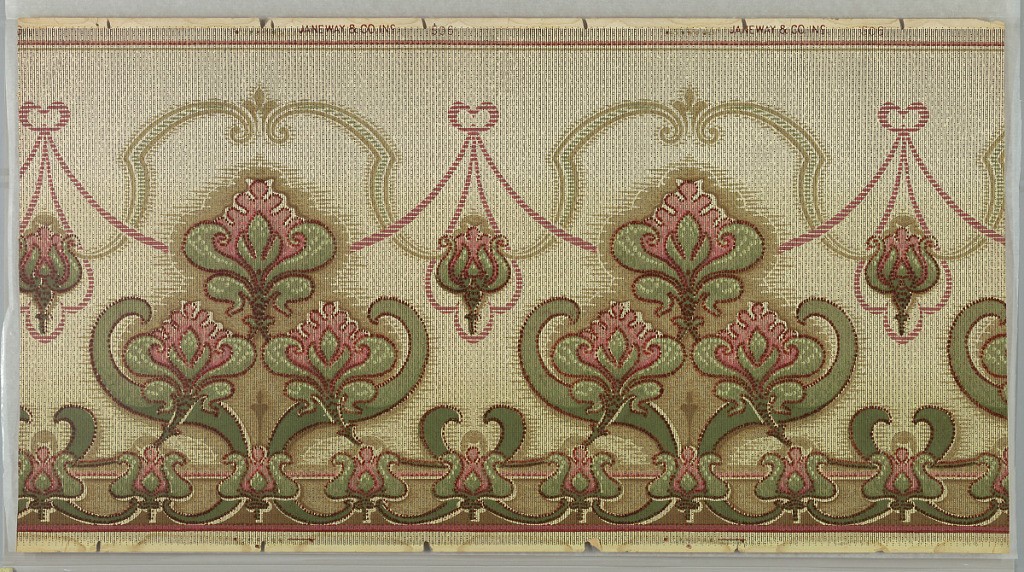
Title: Frieze
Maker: Janeway & Co. Inc., New Brunswick, New Jersey, 1848 - 1914
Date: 1905–1915
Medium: Machine-printed paper
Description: Horizontally repeating pattern of ribbon-like swag and trefoil medallions composed of stylized foliate motifs. Trompe l'oeil effects are used to make this machine-printed wallpaper resemble a woven tapestry. Pattern is printed in greens, pinks, reds, and grays on a tan background.